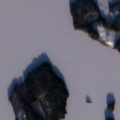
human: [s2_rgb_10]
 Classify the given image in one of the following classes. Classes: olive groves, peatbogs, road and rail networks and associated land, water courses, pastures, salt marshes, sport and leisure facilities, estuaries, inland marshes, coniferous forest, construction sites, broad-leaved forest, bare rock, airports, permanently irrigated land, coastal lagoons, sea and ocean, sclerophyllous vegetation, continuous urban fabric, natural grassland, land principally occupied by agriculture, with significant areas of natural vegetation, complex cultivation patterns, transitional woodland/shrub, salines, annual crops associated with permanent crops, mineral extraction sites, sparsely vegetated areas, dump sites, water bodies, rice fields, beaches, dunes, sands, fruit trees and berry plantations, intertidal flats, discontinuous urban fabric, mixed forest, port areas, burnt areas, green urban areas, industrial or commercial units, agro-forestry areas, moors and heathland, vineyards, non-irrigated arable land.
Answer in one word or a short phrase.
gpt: land principally occupied by agriculture, with significant areas of natural vegetation, mixed forest, water bodies